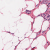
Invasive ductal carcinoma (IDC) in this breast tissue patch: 1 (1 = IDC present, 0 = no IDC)